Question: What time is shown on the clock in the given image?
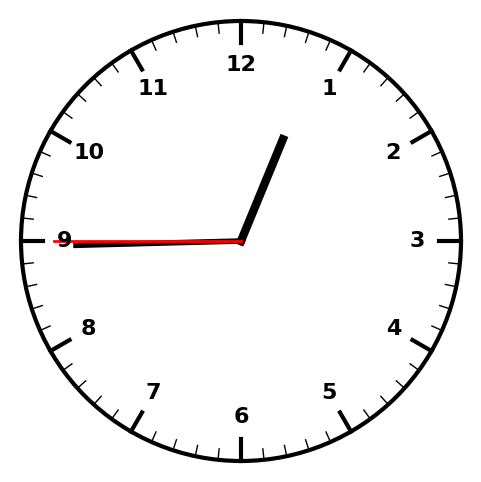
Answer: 12:44:45